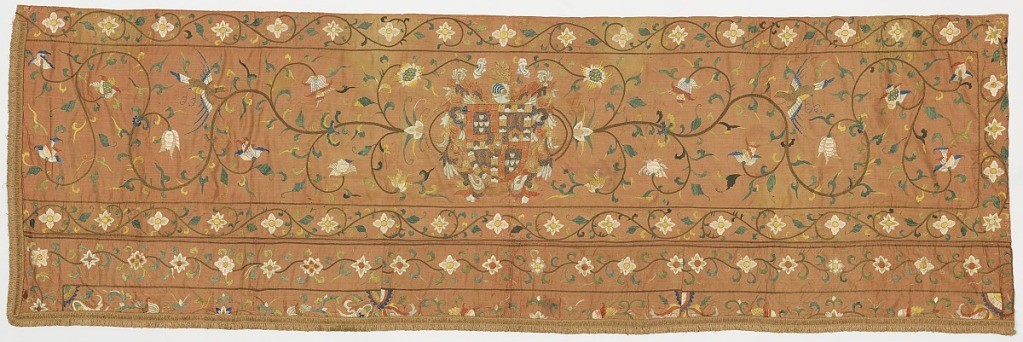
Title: Hanging
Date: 18th century
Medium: silk, metallic thread Technique: split, satin, stem and couching stitches on 5-harness satin
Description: Fragment from a hanging embroidered in multicolored silk and metallic thread on an orange ground. The design shows a European coat of arms set in a curving flowering vine with birds.